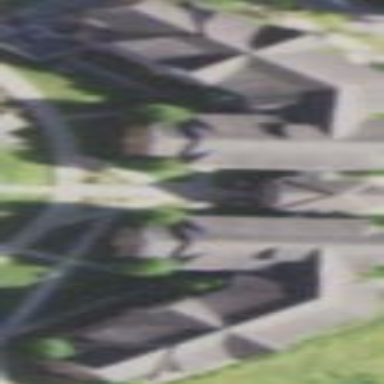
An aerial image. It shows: Gabled roof on residential building.